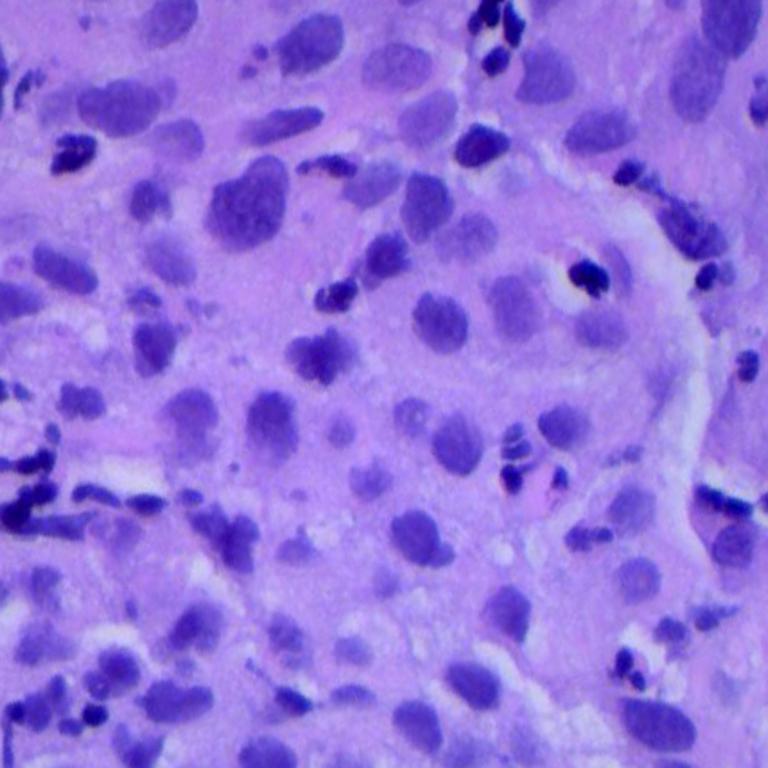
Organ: lung
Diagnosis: squamous carcinomas